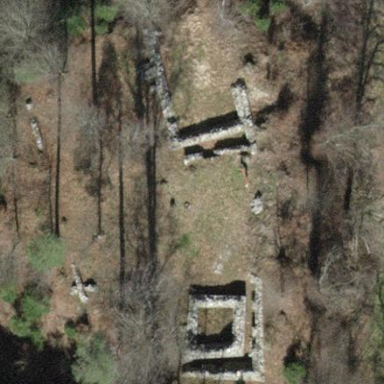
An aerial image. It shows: Historic ruins of castle.